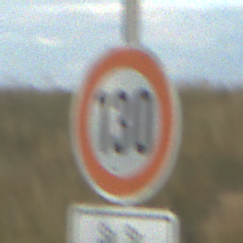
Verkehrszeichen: Geschwindigkeit130
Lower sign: ZeitangabenMitBeschraenkungAufWochentage9
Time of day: SunriseSunset
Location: Outdoor (RoadRail)
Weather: PartlyCloudy
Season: NotSpecified
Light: Natural